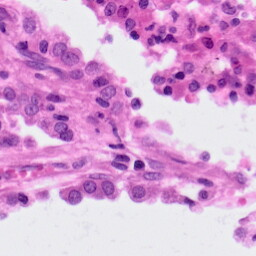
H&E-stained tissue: Lung